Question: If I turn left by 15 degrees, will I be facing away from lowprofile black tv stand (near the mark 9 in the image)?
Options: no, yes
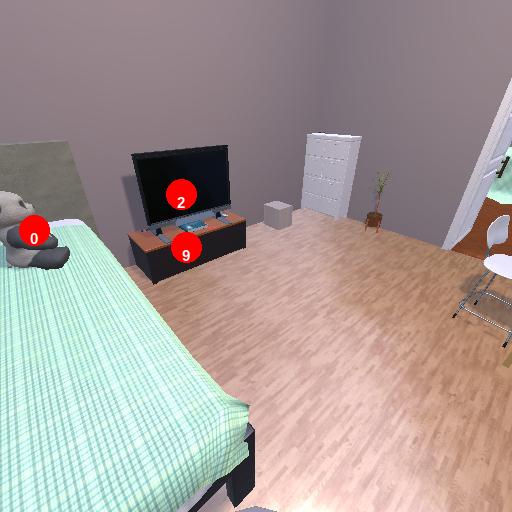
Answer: no